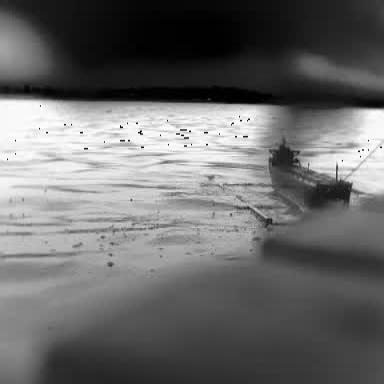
There is a liner in the infrared image.